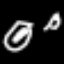
Label: donut